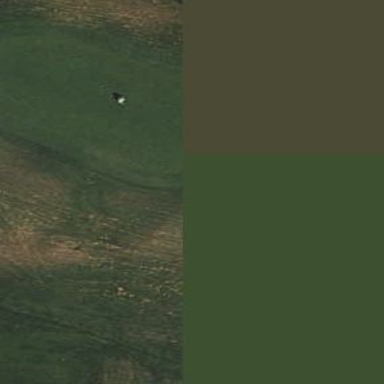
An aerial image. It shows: Golf green.